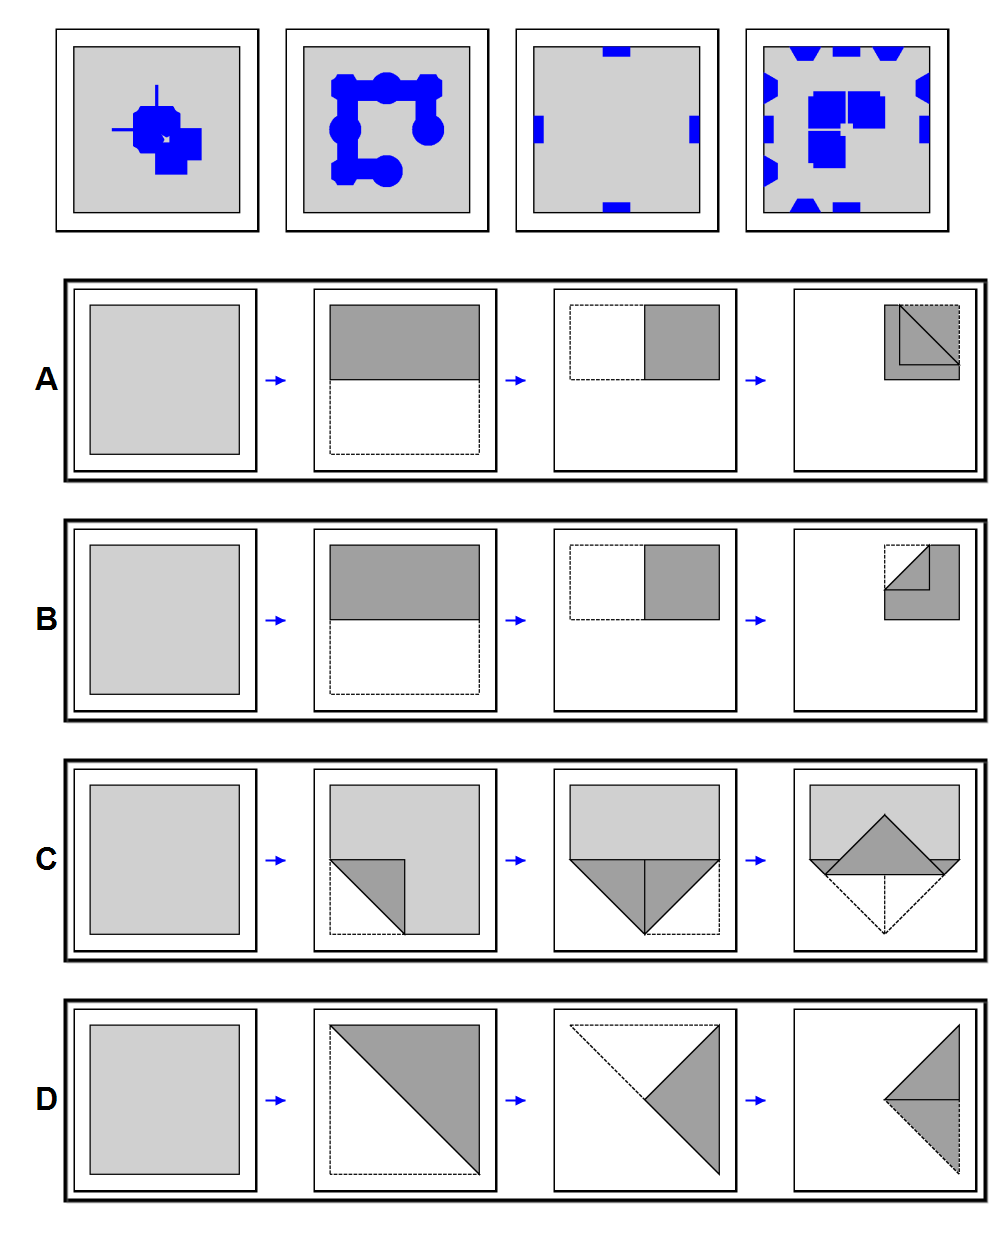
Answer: D